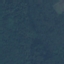
Land use / land cover class: Forest